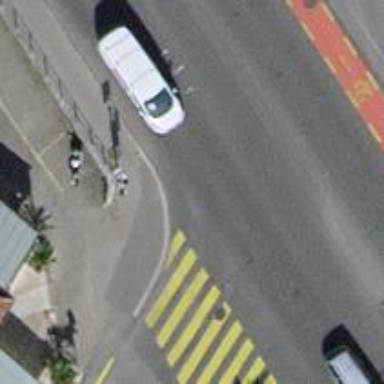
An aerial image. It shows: Sidewalk.